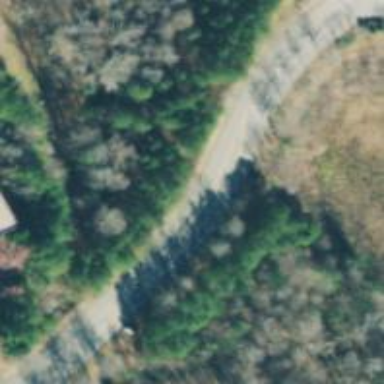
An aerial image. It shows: Culvert tunnel.